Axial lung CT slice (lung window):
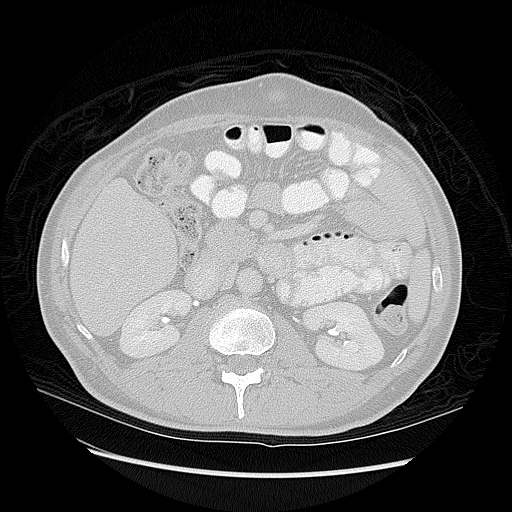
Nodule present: no